The image is a wavelet scalogram (time versus scale/frequency) of a rolling-element bearing's vibration signal. Diagnose the bearing from this image, choosing from: normal, inner_race, outer_race, ball.
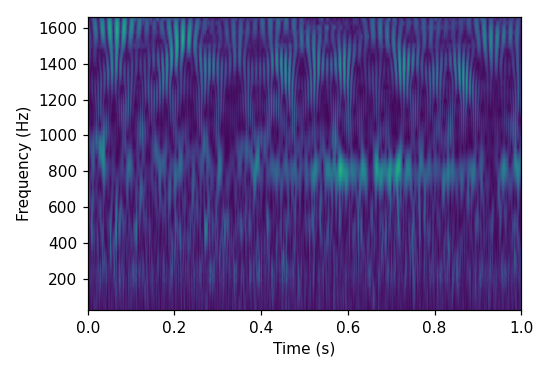
Answer: normal